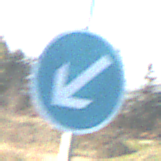
Verkehrszeichen: VorgeschriebeneVorbeifahrtLinks
Umgebung: Outdoor, Nature
Tageszeit: MorningAfternoon
Wetter: Clear
Licht: Natural
Jahreszeit: NotSpecified
Kontrast: HighContrast